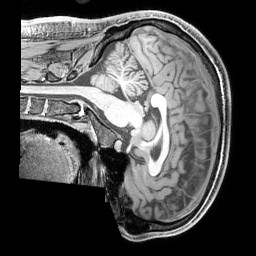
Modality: T1w
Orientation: sagittal
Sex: male
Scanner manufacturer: siemens
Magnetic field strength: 3 T
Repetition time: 2.3 s
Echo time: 0.00226 s